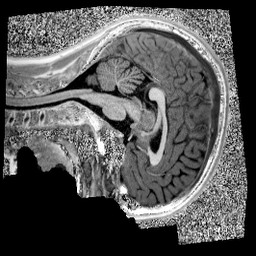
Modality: UNIT1
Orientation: sagittal
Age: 11
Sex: male
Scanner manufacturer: siemens
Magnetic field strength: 3 T
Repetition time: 4 s
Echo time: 0.00303 s